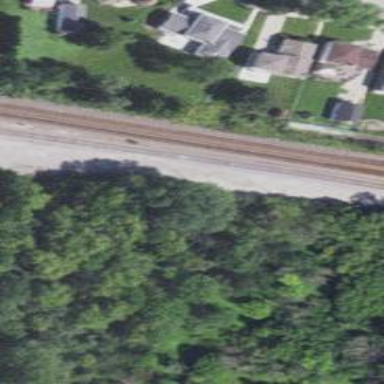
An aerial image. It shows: Railway siding with rails.